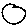
Label: circle